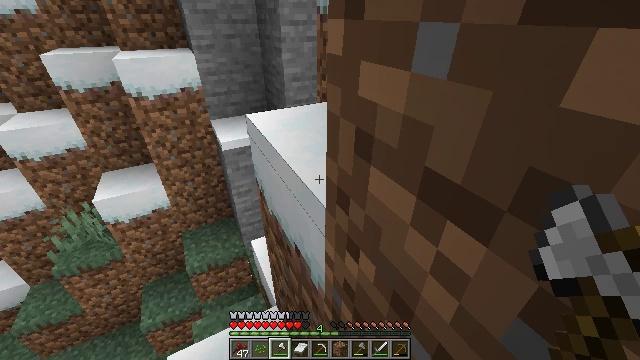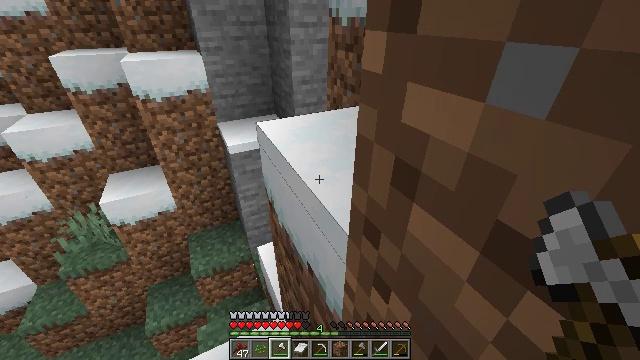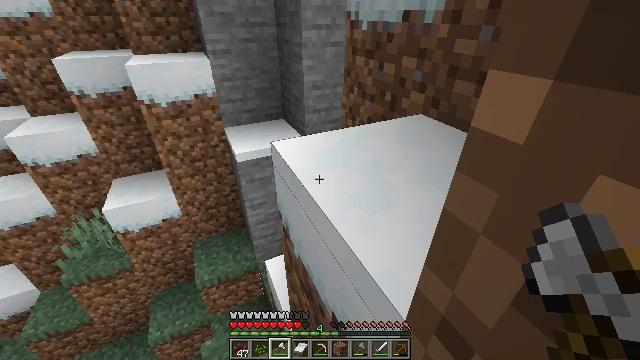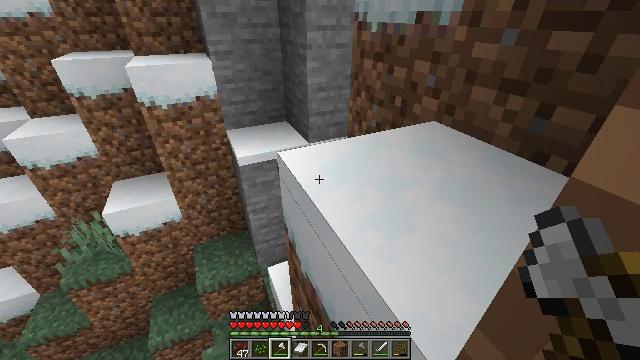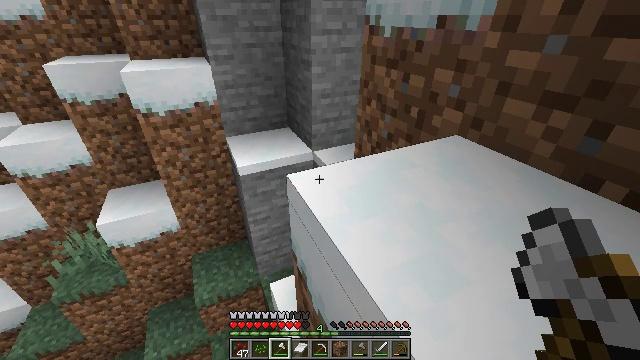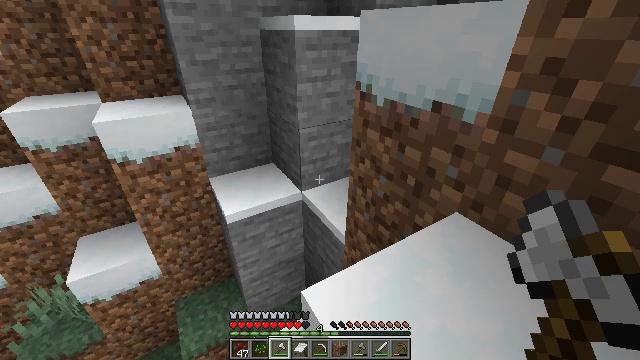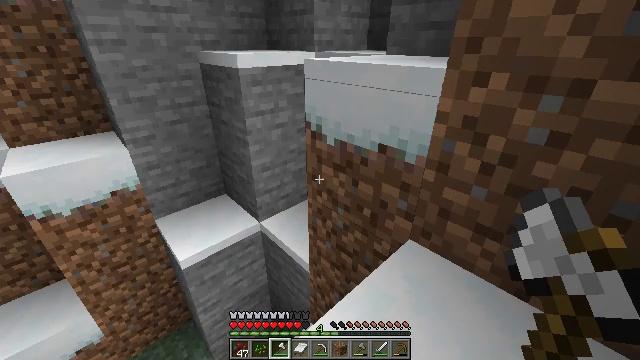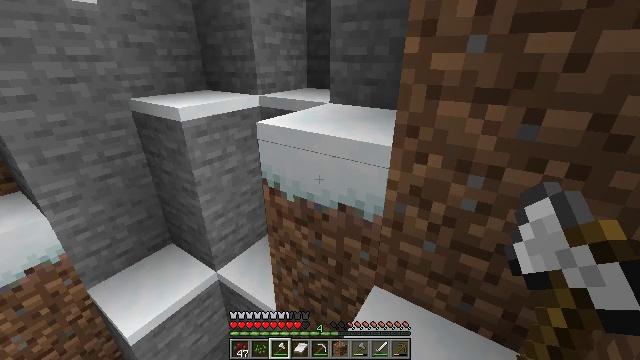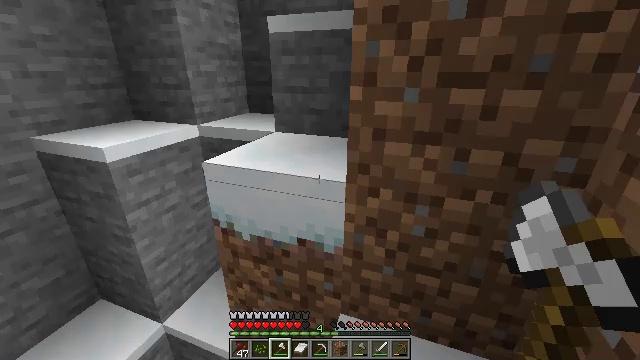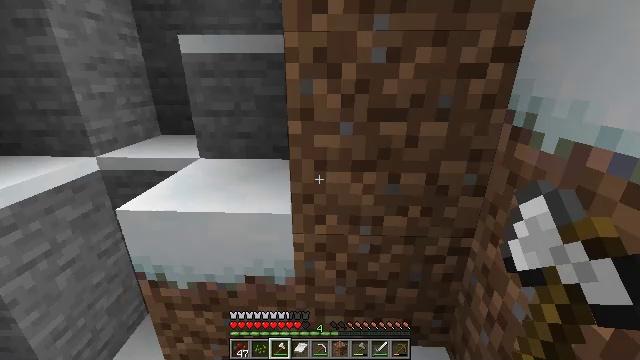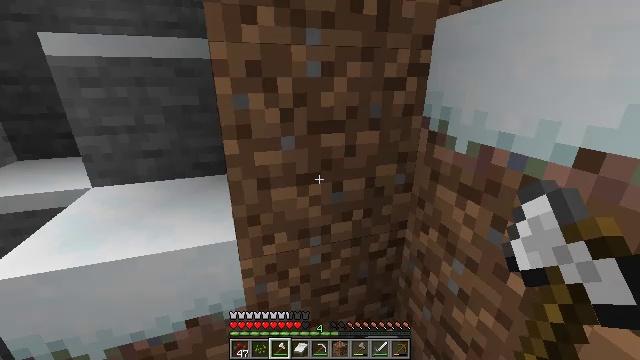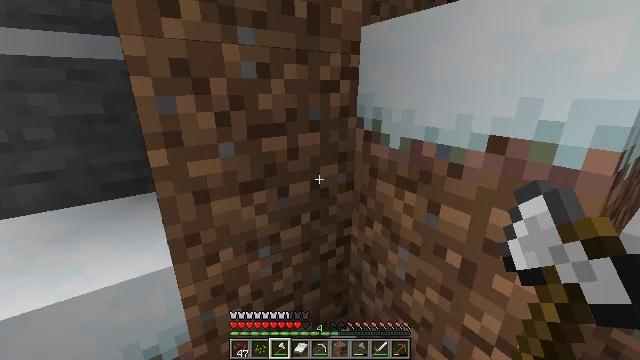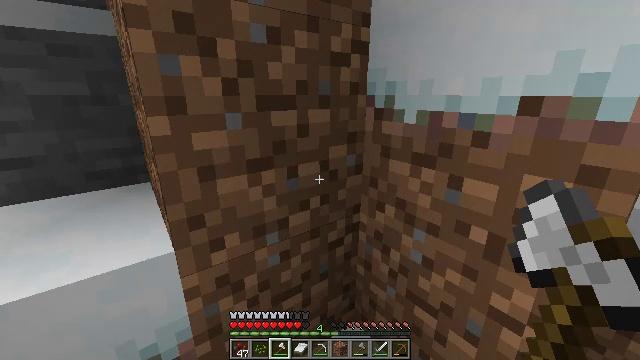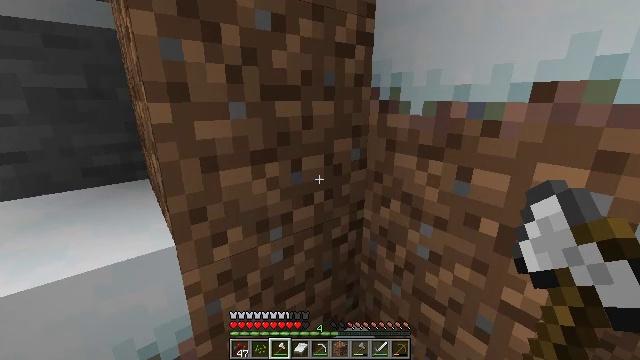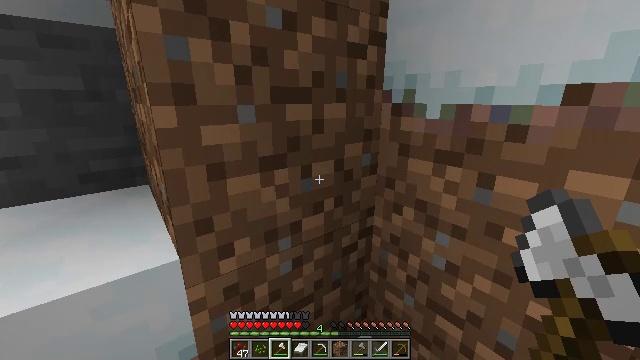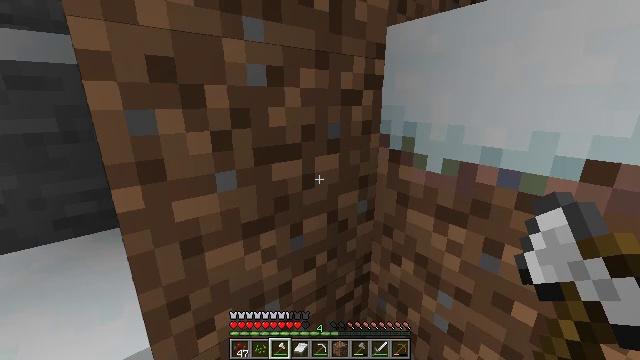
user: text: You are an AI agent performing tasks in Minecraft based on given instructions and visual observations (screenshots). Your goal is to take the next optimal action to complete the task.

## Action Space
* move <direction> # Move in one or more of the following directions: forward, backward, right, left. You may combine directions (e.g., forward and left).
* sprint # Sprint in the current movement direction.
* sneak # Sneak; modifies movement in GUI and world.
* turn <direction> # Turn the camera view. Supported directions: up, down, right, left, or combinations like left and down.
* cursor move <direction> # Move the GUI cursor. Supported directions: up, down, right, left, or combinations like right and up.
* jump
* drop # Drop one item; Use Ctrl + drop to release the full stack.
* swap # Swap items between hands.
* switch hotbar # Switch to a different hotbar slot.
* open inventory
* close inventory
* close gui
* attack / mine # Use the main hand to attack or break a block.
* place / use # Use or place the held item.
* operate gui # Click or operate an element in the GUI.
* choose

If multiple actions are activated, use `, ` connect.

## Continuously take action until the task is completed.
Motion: motion action
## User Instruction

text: Break the grass block.
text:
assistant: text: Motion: move forward, turn left
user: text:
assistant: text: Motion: move forward, sprint, turn left
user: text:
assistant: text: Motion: move forward, sprint
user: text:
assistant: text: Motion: move forward, sprint
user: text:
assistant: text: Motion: move forward, sprint, turn right and up, jump
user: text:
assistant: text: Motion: move forward, turn right and up, jump
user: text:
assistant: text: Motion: move forward, turn right and up, jump
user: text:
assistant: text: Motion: move forward, turn right and up, jump
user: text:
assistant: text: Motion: move forward, turn right and up, jump
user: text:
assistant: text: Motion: move forward, turn right, jump
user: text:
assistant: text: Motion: move forward, turn right and up, jump
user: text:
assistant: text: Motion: move forward, turn right and up, jump
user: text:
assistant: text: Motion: move forward and move right, jump
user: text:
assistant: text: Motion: move forward and move right, jump
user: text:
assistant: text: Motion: move forward and move right, jump
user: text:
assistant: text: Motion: move forward and move right, jump
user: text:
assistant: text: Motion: move forward and move right, jump
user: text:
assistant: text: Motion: move forward and move right, jump
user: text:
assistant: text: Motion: move forward and move right, jump
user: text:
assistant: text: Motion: no_op
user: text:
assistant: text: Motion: no_op
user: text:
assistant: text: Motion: turn left and down
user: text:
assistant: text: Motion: turn left and down
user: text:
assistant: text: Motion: turn left and down
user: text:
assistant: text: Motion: turn left and down
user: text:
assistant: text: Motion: turn left and down
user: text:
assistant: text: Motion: turn left
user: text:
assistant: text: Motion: move forward, turn left
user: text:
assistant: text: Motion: move forward
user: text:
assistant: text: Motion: move forward, sprint